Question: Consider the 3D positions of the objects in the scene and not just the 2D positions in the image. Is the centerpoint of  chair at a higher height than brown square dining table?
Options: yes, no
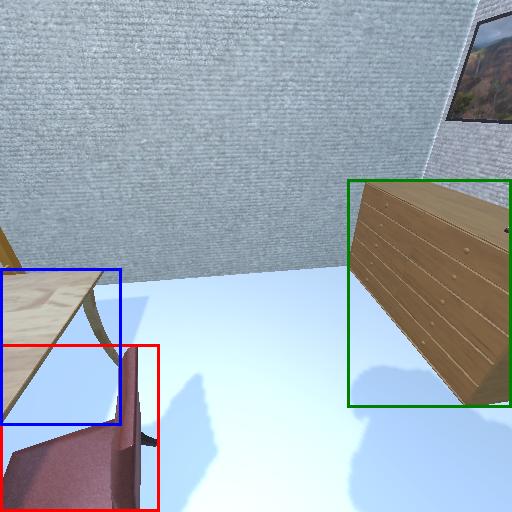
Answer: yes